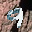
Label: 9